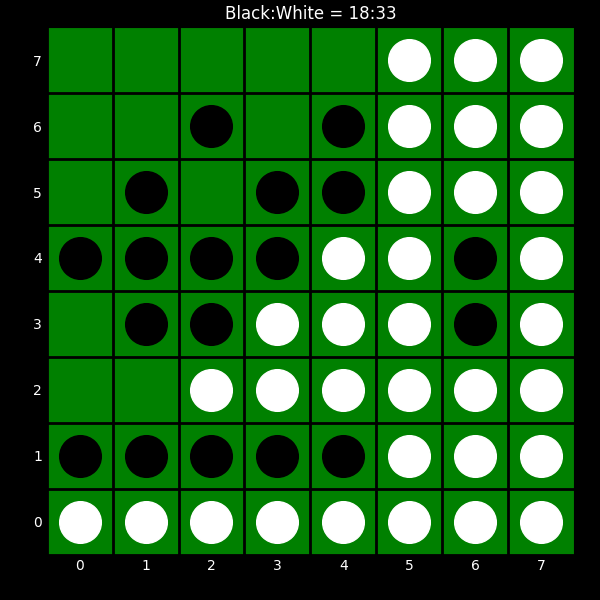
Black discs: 18
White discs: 33